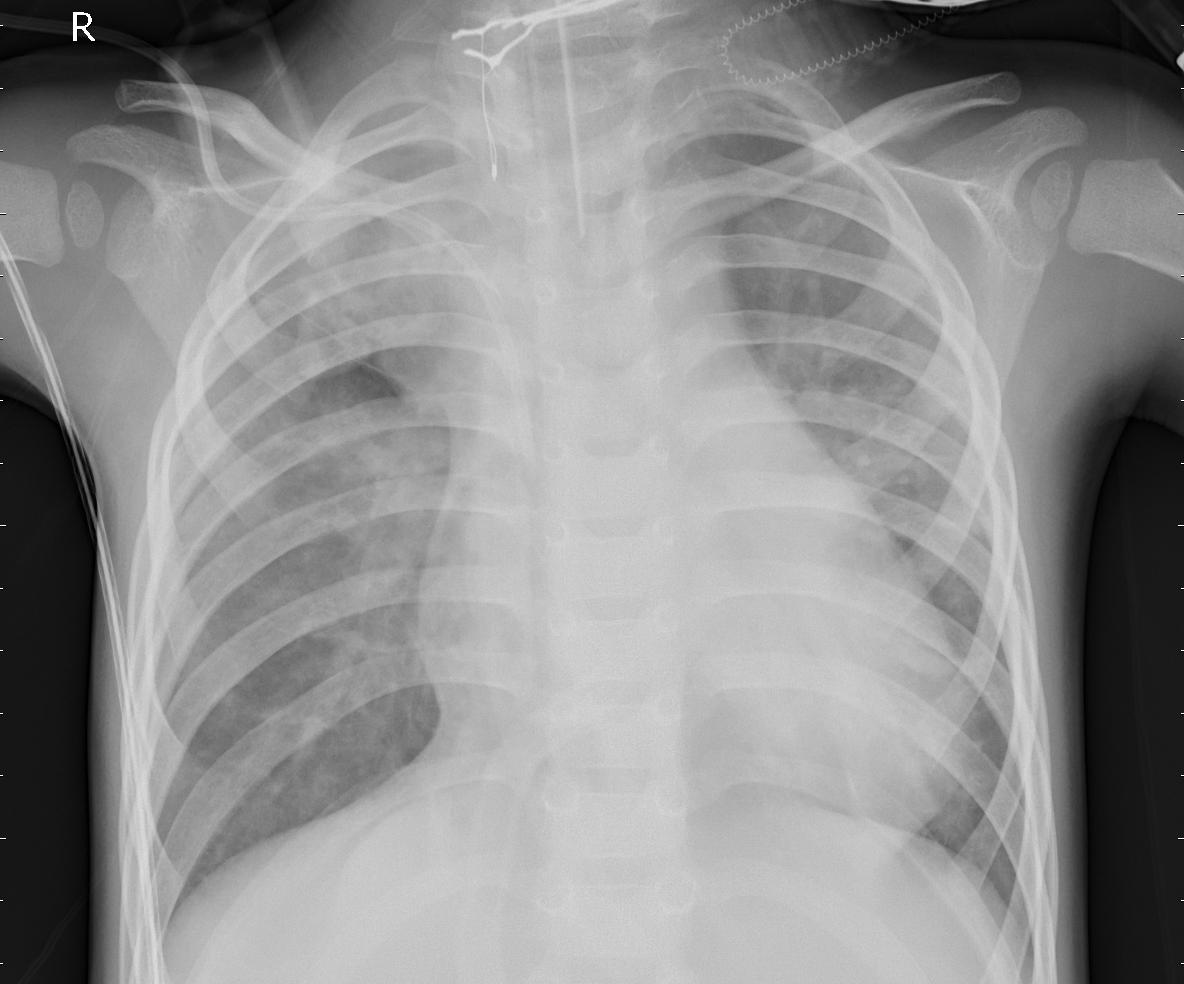
Diagnosis: PNEUMONIA